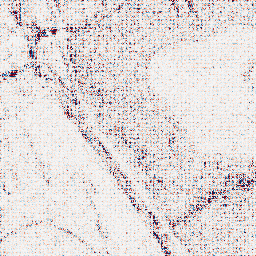
Category: wavelet
Decomposition family: wavelet_dwt
Decomposition parameters: wavelet: db8
level: 1
Upsampling method: sinc_hamming
Upsampling parameters: scale: 4
kernel_size: 4
Upsampling scale: 4